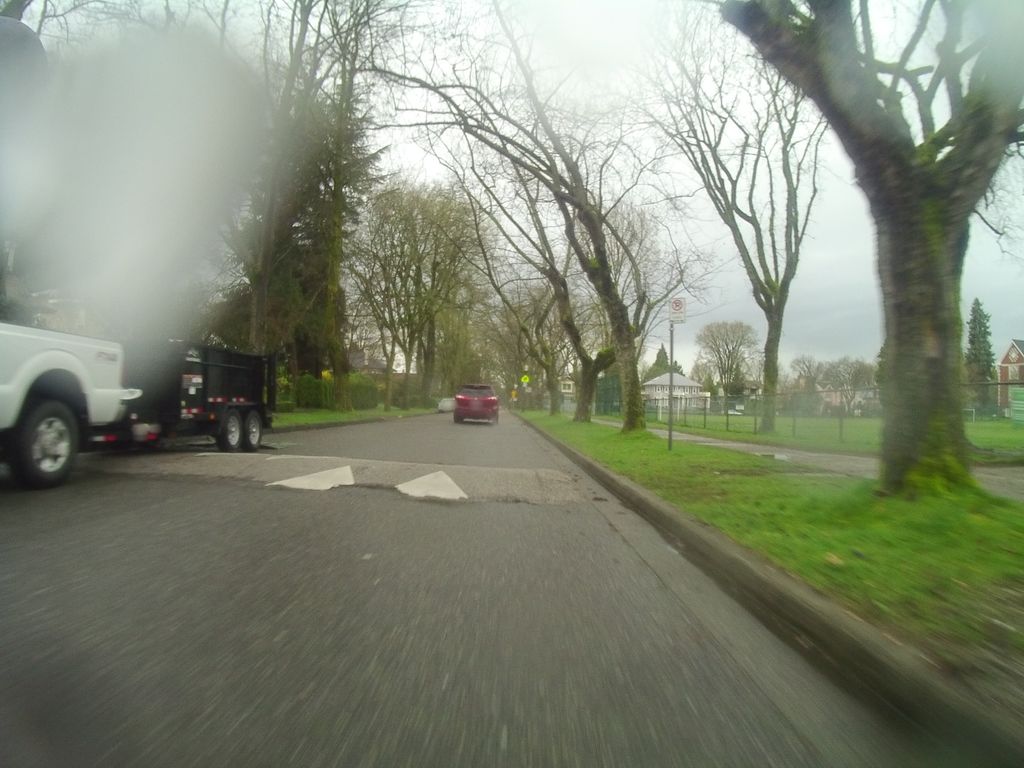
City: vancouver